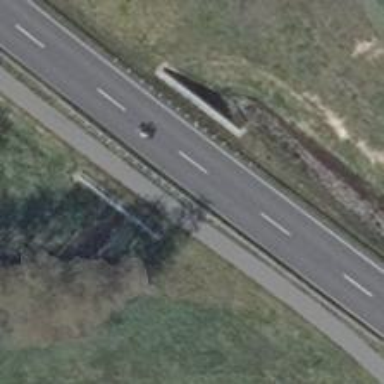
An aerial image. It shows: Secondary road on asphalt bridge.